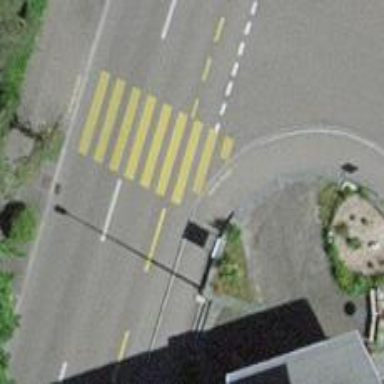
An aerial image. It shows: Uncontrolled crossing on the road.